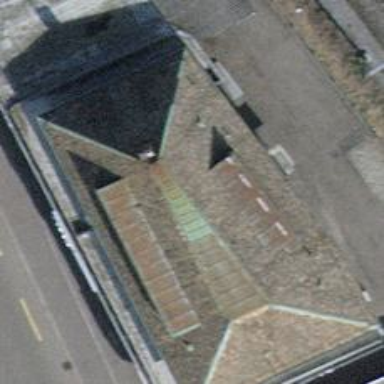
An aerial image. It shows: Building with flat roof oriented across its structure.